Aerial crown-view tile of a tropical tree (Barro Colorado Island, Panama), acquired 20241112:
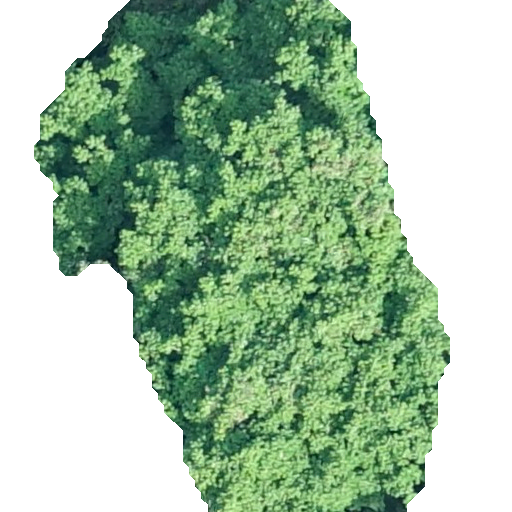
Species: Tachigali panamensis
GBIF accepted scientific name: Tachigali panamensis
Crown area: 257.139 m²